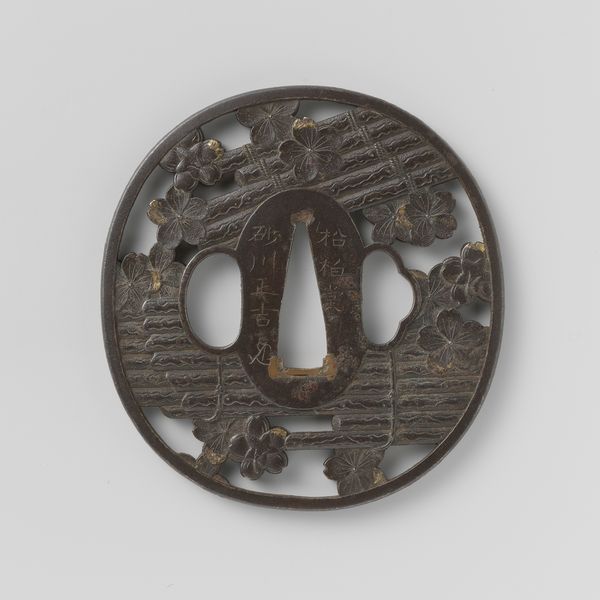
Titel: Zwaardstootplaat met kersenbloesem en vlotten
Künstler: Ito Masatsune
Standort: Amsterdam
Institution: Rijksmuseum
Schlagwörter: japanisch, griff, kupfer, waffe, asiatisch, schutz, ostasiatisch, katana